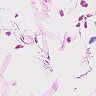
Metastatic tissue present: no